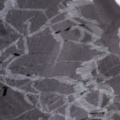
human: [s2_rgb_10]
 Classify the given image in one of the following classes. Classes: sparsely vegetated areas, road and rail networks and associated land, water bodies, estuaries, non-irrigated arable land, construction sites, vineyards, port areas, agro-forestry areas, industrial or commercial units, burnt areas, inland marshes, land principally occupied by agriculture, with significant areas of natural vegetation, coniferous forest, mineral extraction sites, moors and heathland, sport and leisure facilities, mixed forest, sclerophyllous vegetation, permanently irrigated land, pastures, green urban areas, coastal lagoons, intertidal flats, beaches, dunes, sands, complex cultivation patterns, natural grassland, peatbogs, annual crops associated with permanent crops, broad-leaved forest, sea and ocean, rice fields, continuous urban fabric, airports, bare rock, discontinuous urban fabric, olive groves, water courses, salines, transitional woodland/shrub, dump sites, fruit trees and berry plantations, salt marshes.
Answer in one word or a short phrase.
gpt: sea and ocean